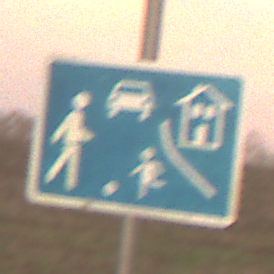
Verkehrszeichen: BeginnVerkehrsberuhigterBereich
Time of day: SunriseSunset
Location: Outdoor (Nature)
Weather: PartlyCloudy
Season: NotSpecified
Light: Natural